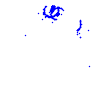
Particle: proton